What's the difference between 2 images?
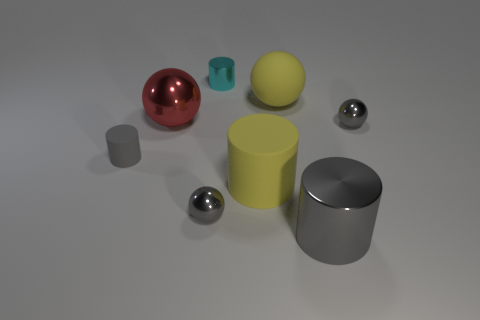
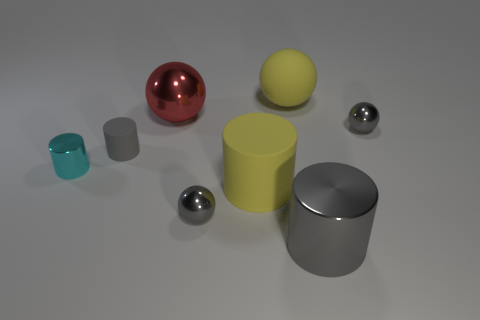
the tiny shiny cylinder changed its location
the tiny cyan cylinder moved
the cyan object moved
the cyan metal object is in a different location
the small cyan metal cylinder that is behind the yellow sphere moved
the small cyan metal cylinder behind the matte sphere is in a different location